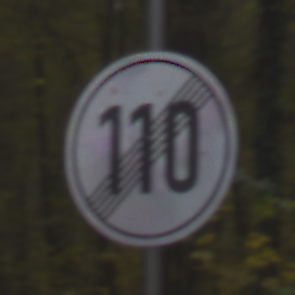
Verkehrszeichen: EndeGeschwindigkeit110
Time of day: MorningAfternoon
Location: Outdoor (Nature)
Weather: Overcast
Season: Autumn
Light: Natural